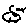
Label: car